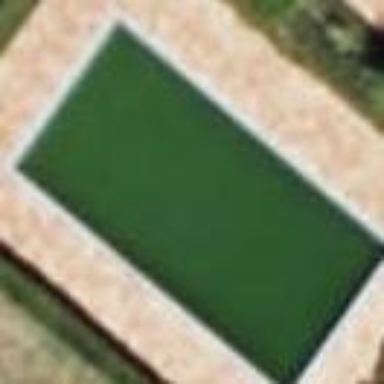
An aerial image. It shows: Swimming pool located in leisure land.